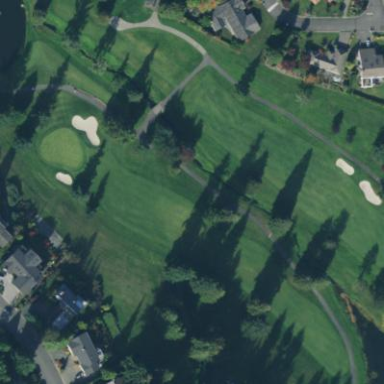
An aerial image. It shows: Water hazard on golf course. The hazard is natural water feature.